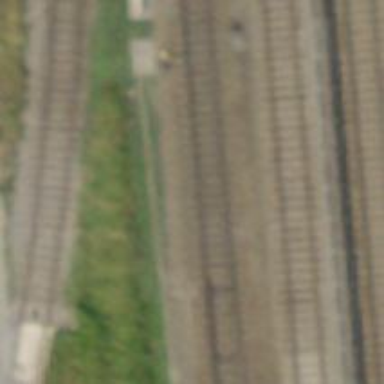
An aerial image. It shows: Railway switch.